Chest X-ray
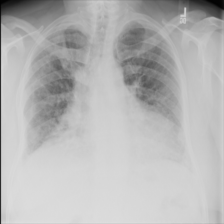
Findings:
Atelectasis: negative
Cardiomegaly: negative
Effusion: negative
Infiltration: negative
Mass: negative
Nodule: negative
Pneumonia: negative
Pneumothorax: negative
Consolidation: negative
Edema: negative
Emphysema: negative
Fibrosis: positive
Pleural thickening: negative
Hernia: negative